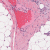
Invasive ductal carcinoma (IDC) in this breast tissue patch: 1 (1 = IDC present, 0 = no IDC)